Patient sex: M
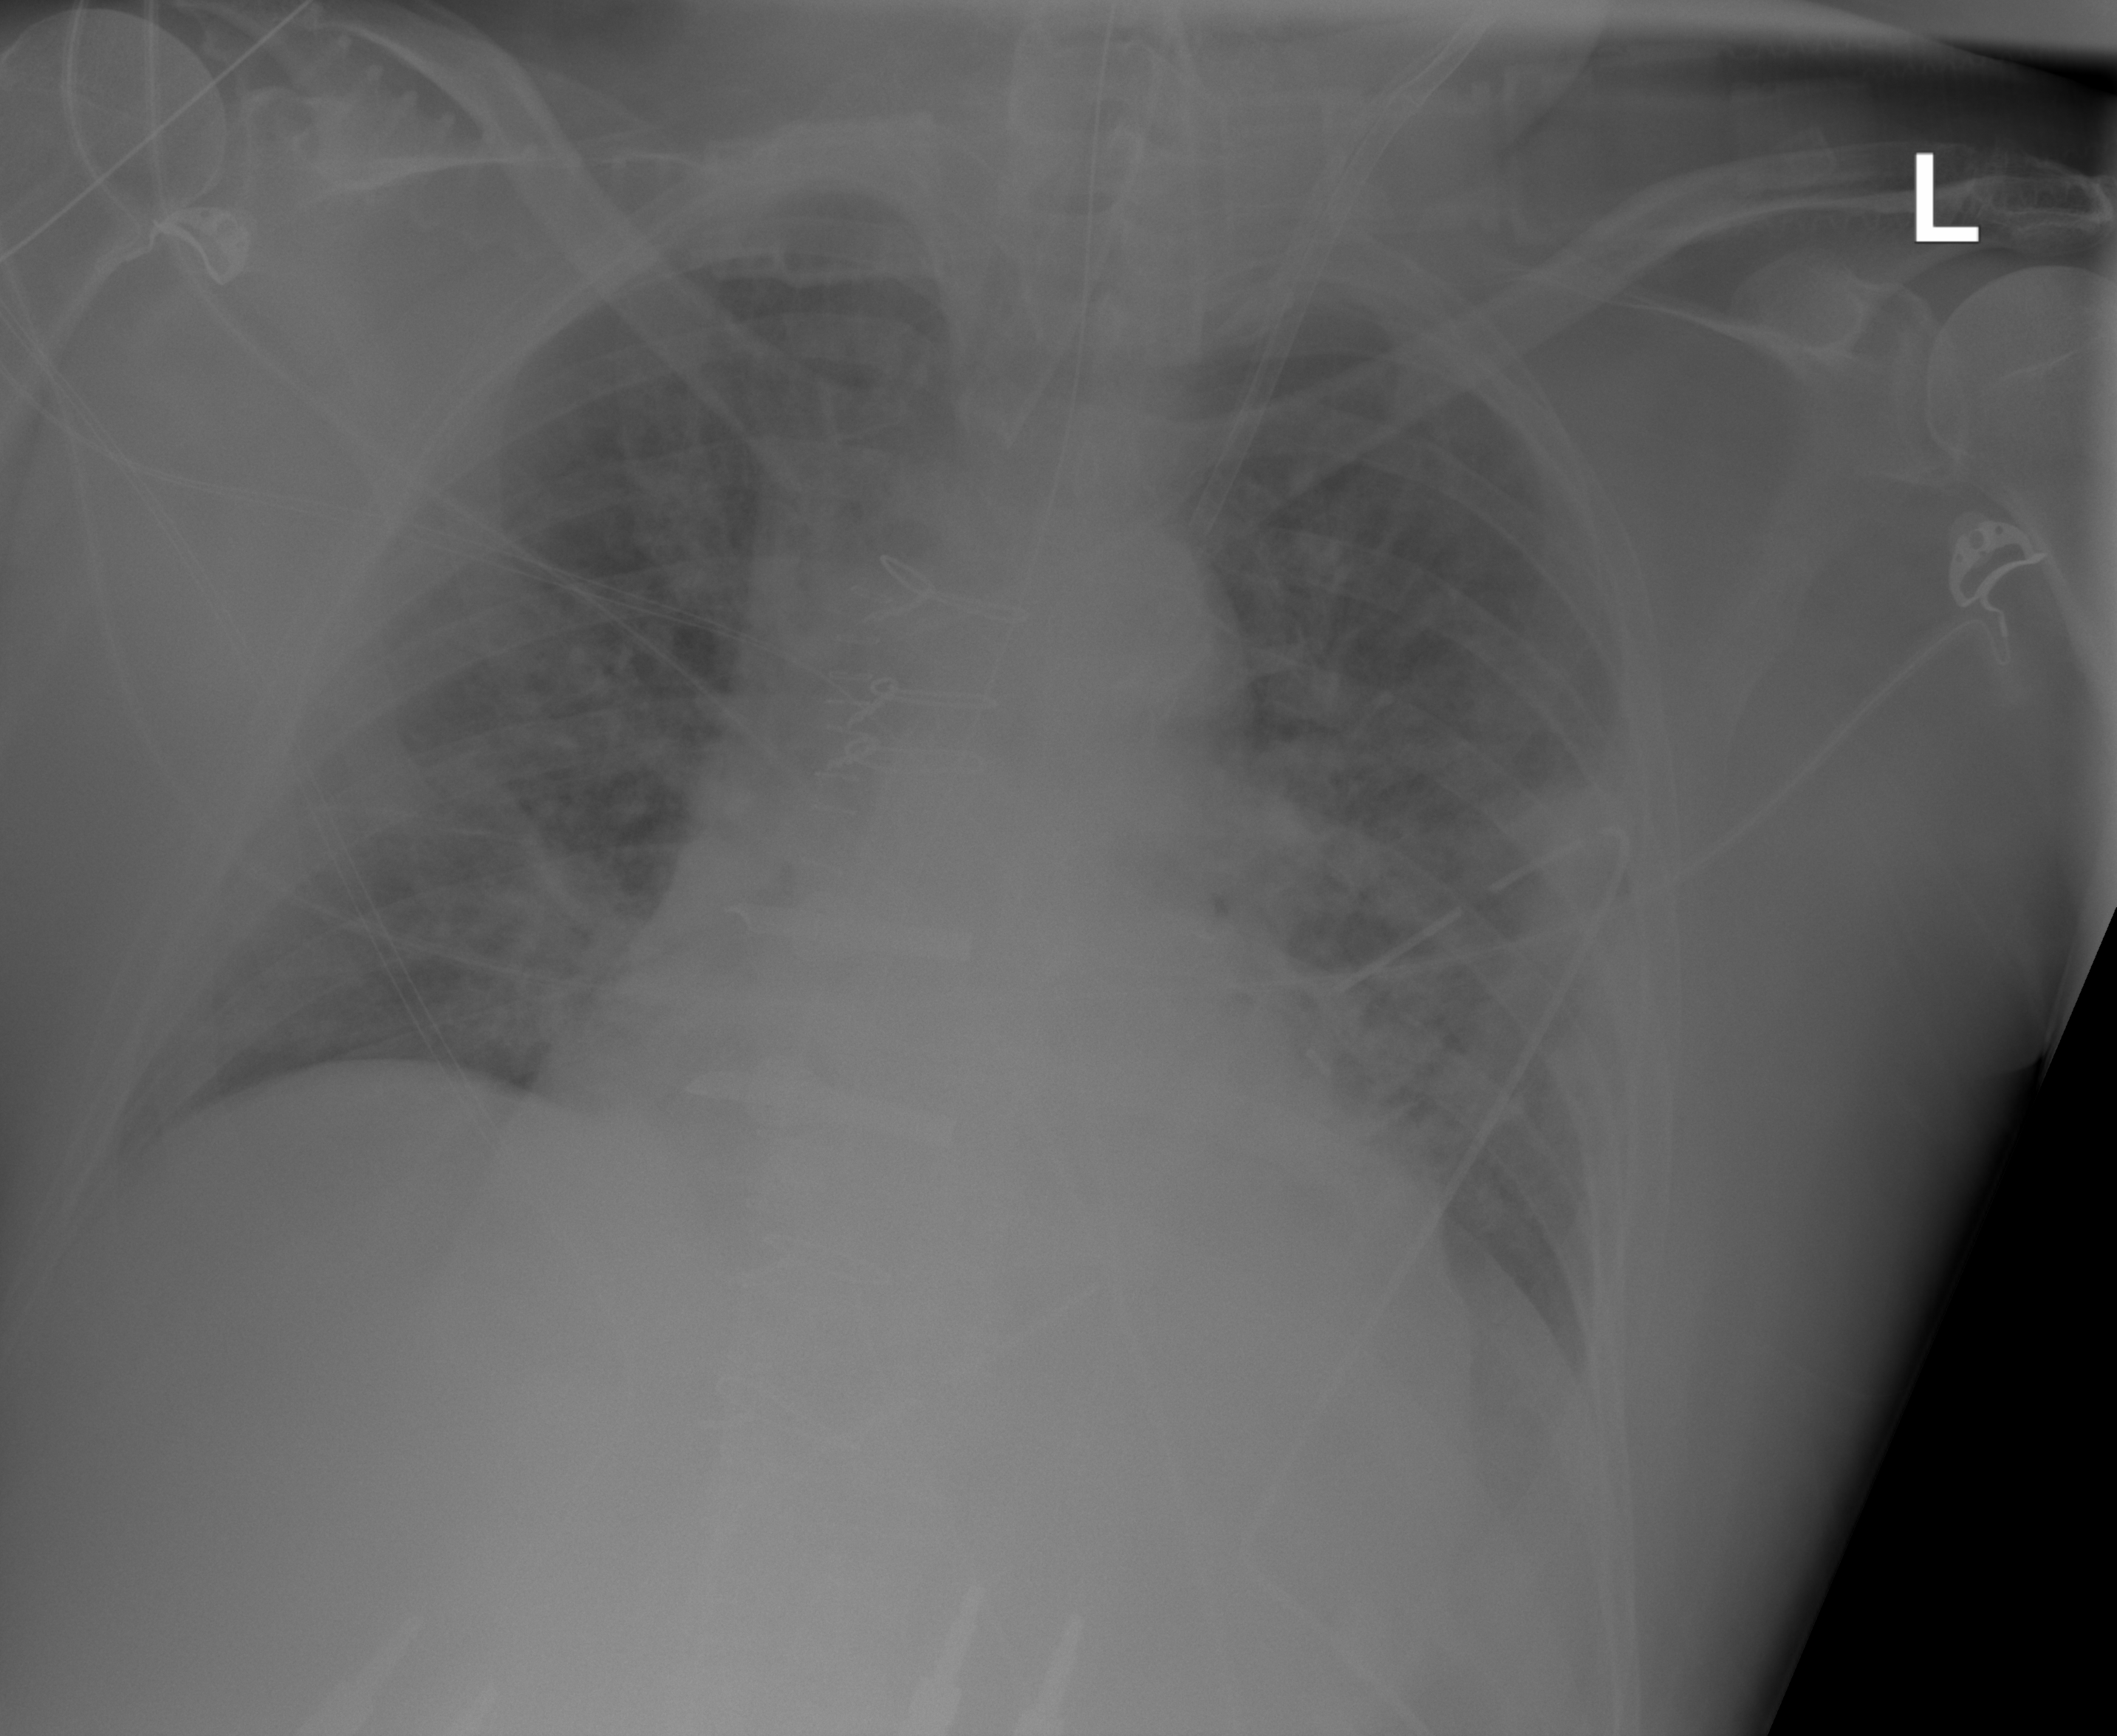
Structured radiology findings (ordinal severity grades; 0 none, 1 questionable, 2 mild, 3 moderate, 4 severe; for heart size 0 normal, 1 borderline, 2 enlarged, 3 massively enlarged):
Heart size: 2
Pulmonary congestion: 2
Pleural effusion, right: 0
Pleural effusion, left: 2
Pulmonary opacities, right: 1
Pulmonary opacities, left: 1
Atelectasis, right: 2
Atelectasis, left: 2